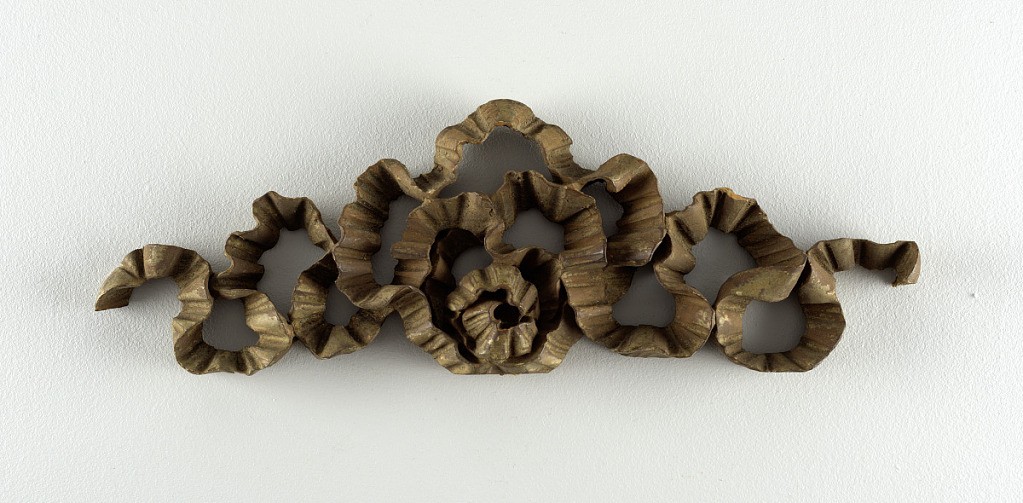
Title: Carving, ribbon
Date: ca. 1750
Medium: Wood, painted
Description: Crown ornament for a frame in pattern of twisted ribbons.